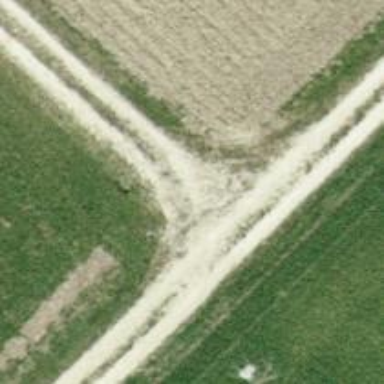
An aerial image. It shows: Track with pebblestone surface of grade 5.